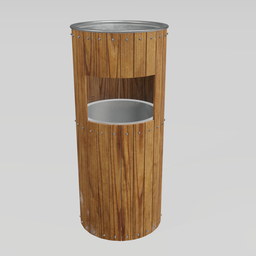
Label: tools